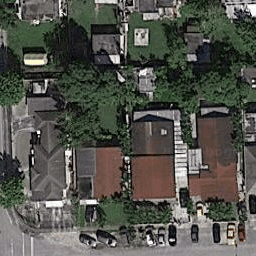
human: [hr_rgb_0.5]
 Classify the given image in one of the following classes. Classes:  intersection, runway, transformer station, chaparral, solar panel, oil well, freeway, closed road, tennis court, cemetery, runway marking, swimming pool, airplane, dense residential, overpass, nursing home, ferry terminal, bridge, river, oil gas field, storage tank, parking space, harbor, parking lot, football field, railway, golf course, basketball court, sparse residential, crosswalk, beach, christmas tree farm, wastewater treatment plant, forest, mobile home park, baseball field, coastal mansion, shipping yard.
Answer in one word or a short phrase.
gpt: dense residential